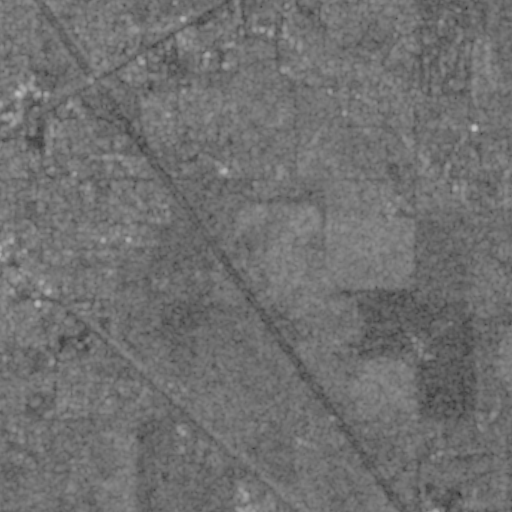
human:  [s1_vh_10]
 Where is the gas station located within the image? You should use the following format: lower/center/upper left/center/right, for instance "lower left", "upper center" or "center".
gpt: The gas station is located in the upper left of the image.
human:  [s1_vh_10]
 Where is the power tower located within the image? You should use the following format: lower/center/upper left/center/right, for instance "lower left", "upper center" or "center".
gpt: The power tower is located in the lower left of the image.
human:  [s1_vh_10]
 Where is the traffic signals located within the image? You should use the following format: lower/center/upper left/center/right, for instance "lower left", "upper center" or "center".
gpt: The traffic signals is located in the upper left of the image.
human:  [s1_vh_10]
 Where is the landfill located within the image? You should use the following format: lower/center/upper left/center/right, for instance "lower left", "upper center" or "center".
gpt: There is no landfill in the image.

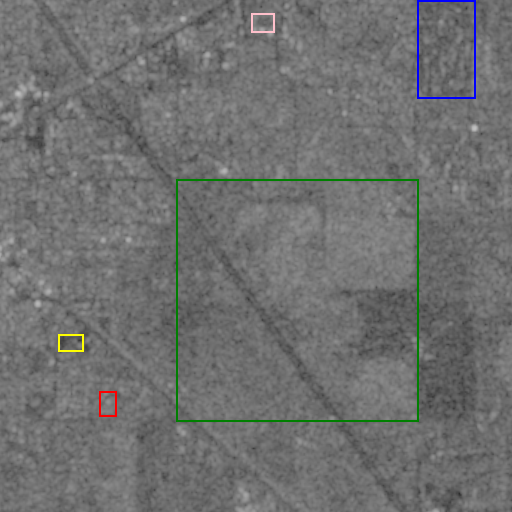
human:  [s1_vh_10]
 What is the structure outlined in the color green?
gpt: The structure outlined in green is a crop field.
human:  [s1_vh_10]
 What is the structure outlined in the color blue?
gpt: The structure outlined in blue is a park.
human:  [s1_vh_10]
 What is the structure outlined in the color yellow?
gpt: The structure outlined in yellow is a parking lot.
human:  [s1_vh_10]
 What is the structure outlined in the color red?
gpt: The structure outlined in red is a power substation.
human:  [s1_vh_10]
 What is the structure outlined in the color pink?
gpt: The structure outlined in pink is a building.
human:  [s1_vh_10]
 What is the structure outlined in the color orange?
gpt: There is no orange outline.